Interaction volume radius: 10 \u00c5
Interaction volume height: 40 \u00c5
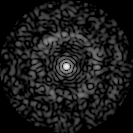
Disorder parameter: 0.8449